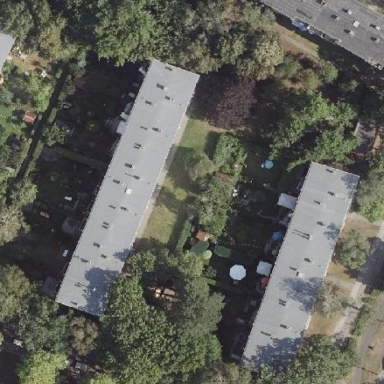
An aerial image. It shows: White apartments building with flat roof.